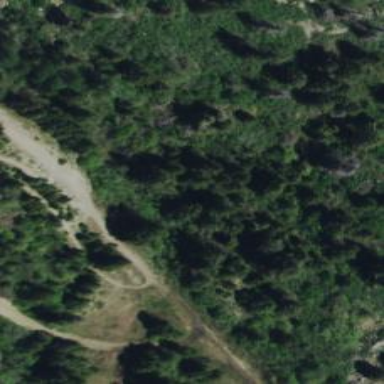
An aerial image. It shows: Evergreen needle-leaved woodland.